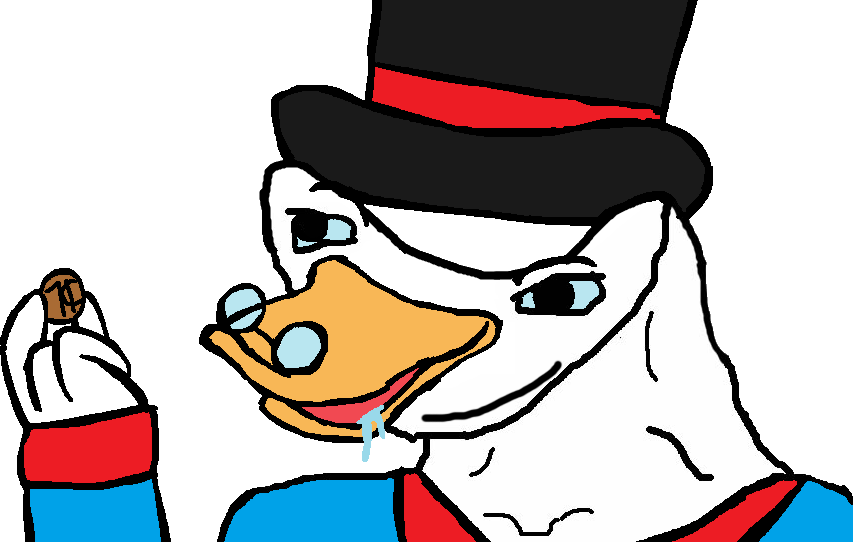
Label: 5_Brainlet